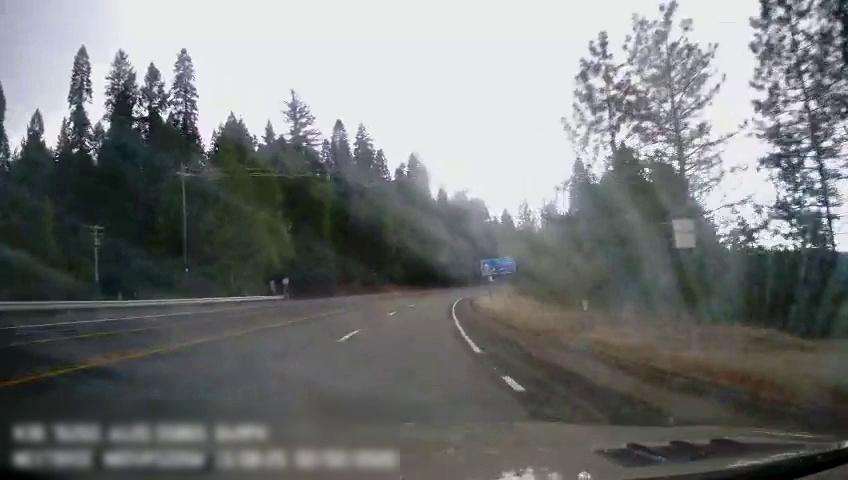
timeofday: Day
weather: Cloudy
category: Drivable Space
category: Lanes | Current Lane
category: Lanes | Current Lane
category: Lanes | Alternate Lane